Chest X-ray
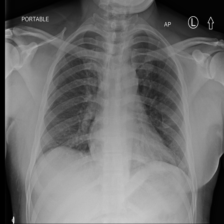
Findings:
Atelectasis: positive
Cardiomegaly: negative
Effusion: negative
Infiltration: negative
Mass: negative
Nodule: negative
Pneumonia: negative
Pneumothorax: negative
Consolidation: negative
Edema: negative
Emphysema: negative
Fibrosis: negative
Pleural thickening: negative
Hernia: negative